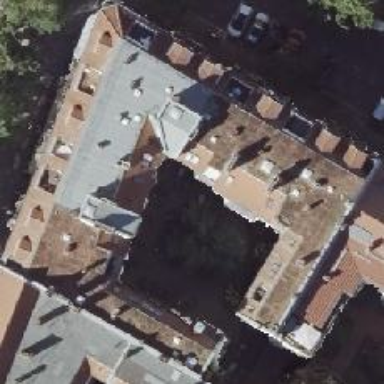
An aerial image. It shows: Residential building with distinctive double saltbox roof shape.